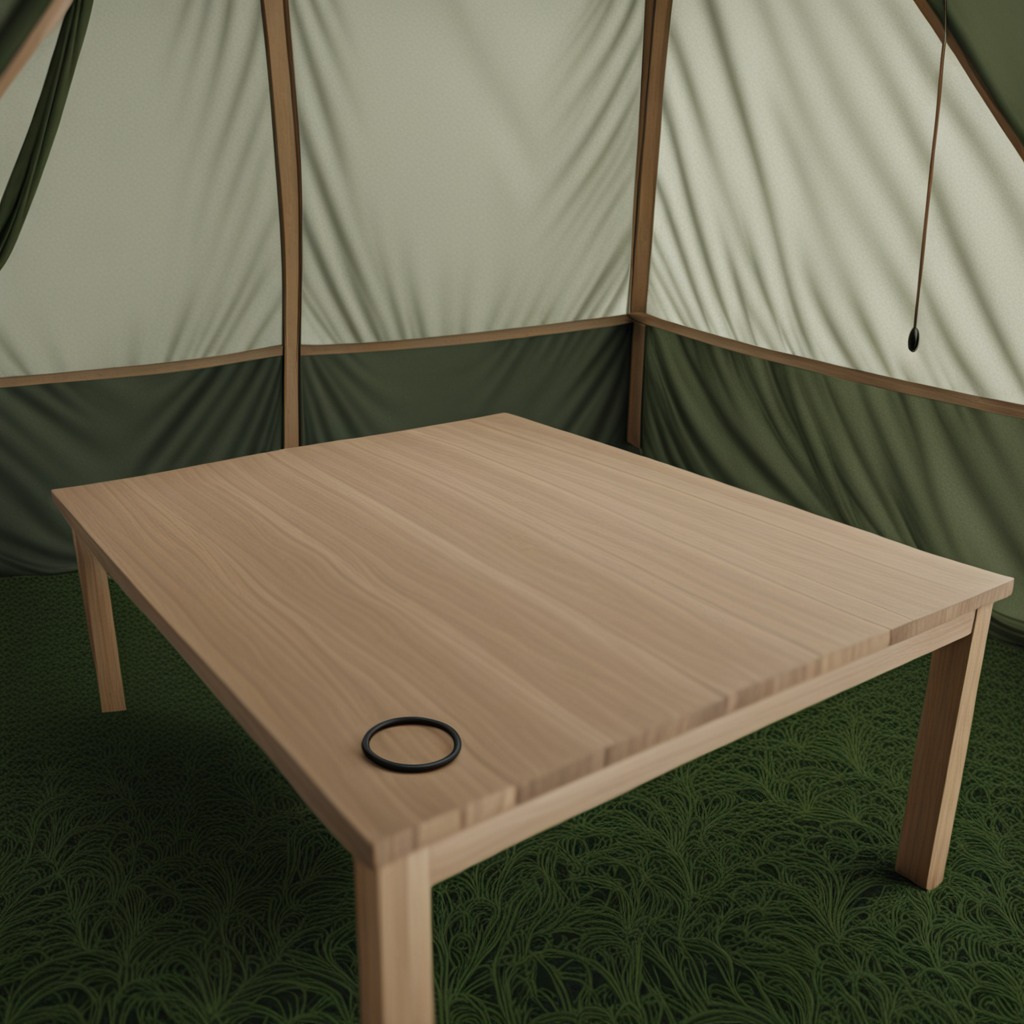
A rubber O-ring is lying on a wooden table inside a jungle field workshop tent.